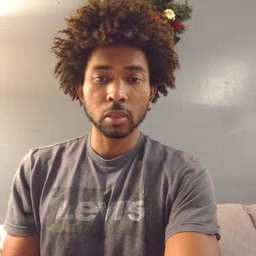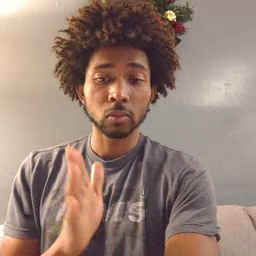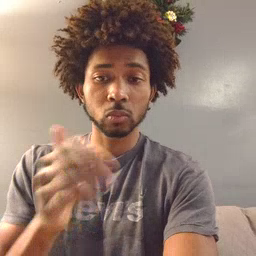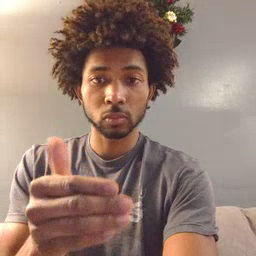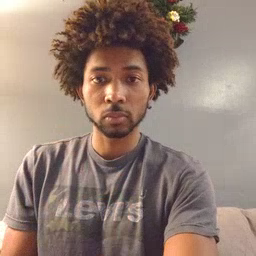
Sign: room